Question: What is the result of this measurement?
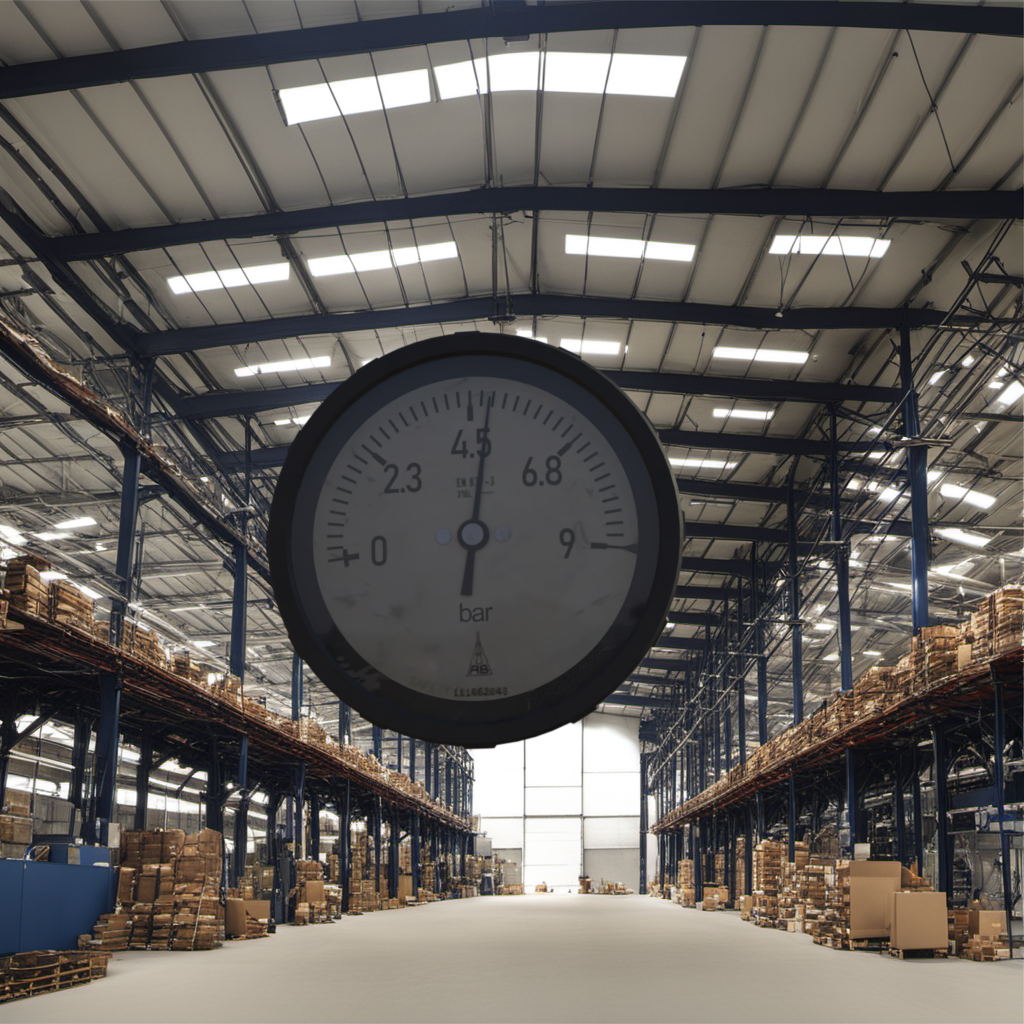
Answer: The result is 4.87
Question: What is the reading range of the measurement in the image?
Answer: The range is from 0 to 9
Question: What is the minimum and maximum reading range of the measurement in the image?
Answer: The minimum value is 0 and the maximum value is 9